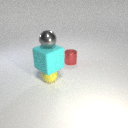
small gray metal sphere above large cyan rubber cube